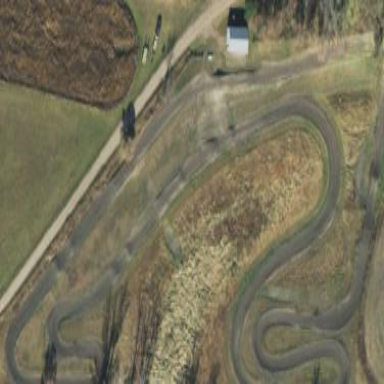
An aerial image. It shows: Raceway track with dirt surface.